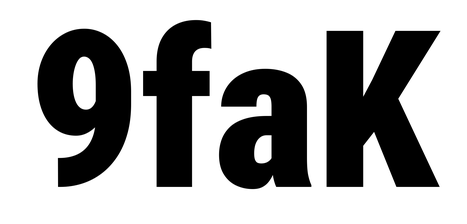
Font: Roboto_Condensed_Black